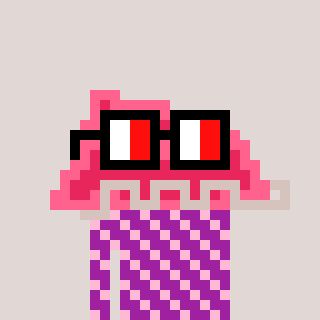
a pixel art character with square glasses with black frames and red eyes, a retainer-shaped head and a magenta-colored body on a warm background